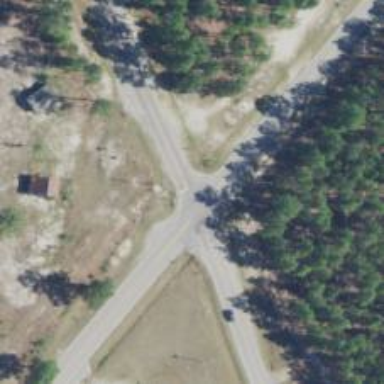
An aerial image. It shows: Stop road.